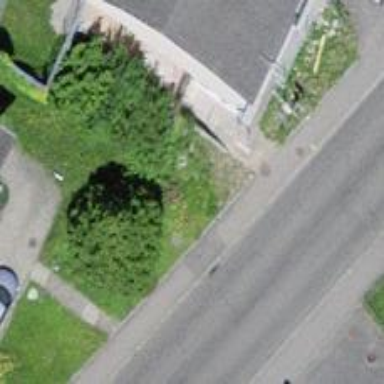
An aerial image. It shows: Bus stop with platform for public transport.